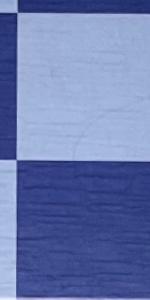
Label: Empty